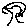
Label: tree